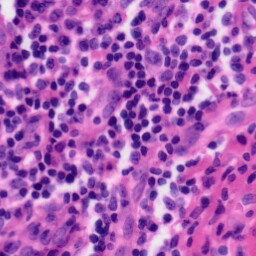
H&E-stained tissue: Tonsil